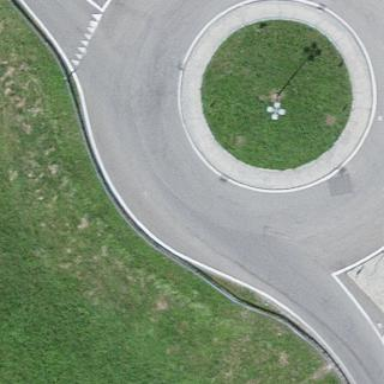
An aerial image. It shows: Secondary road made of asphalt leading to roundabout.